Field crop: maize
Growth stage: 2
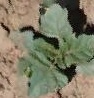
Species: datura